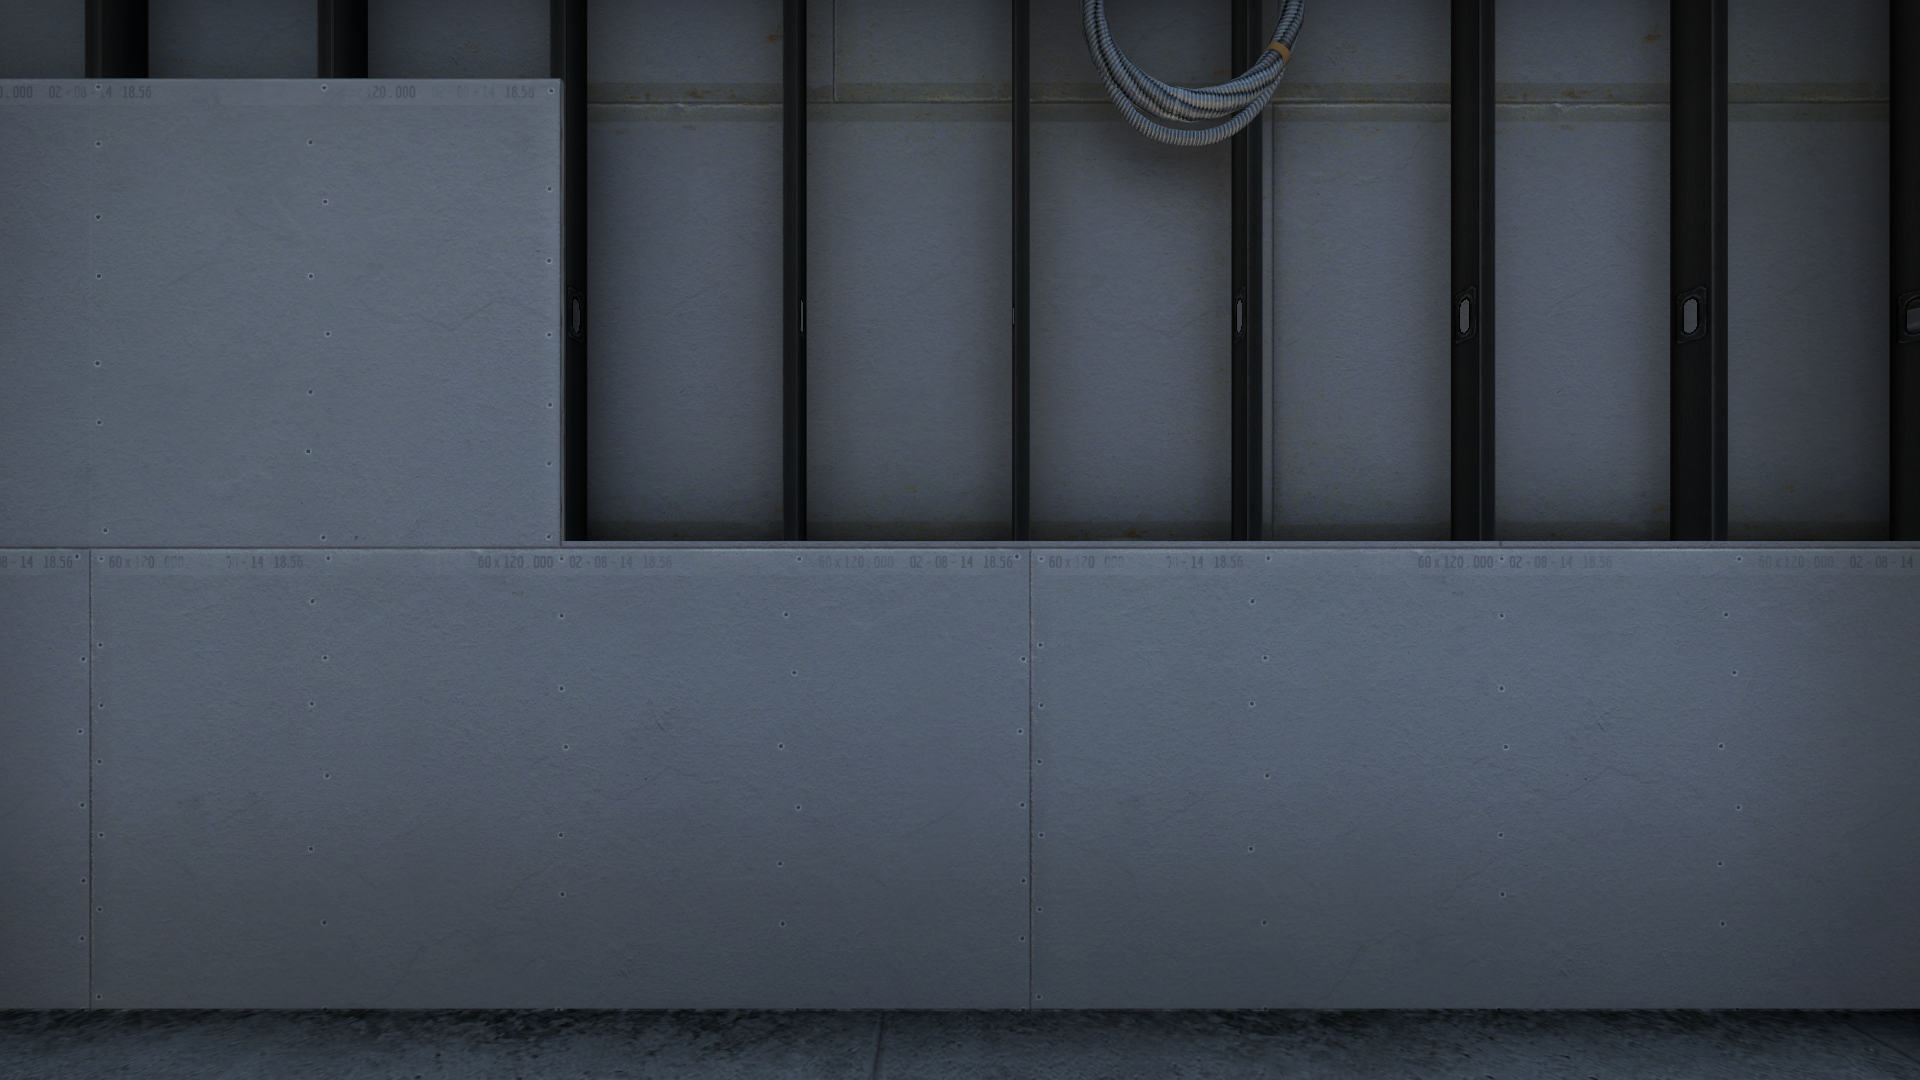
Map: de_vertigo